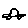
Label: car